Field crop: maize
Growth stage: 1
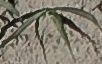
Species: sorghum